Field crop: maize
Growth stage: 2
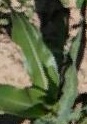
Species: maize